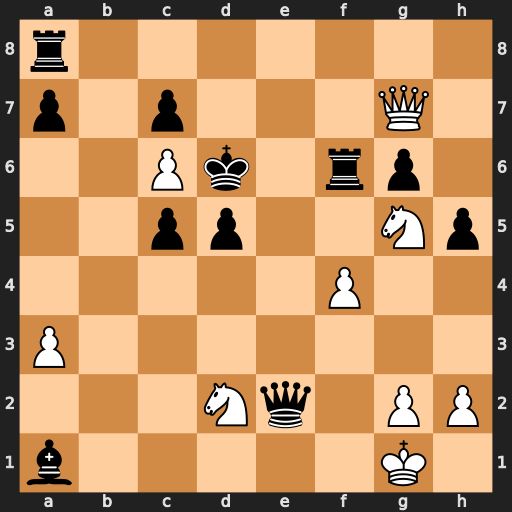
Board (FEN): r7/p1p3Q1/2Pk1rp1/2pp2Np/5P2/P7/3Nq1PP/b5K1
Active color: w
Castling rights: -
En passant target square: -
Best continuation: Qd7#